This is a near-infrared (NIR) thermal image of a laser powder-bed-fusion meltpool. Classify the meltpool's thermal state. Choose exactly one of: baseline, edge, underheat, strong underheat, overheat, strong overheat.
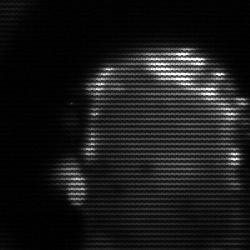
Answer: baseline